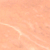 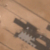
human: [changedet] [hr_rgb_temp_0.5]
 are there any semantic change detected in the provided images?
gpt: An airport was realized in the desert.